Aerial crown-view tile of a tropical tree (Barro Colorado Island, Panama), acquired 20240611:
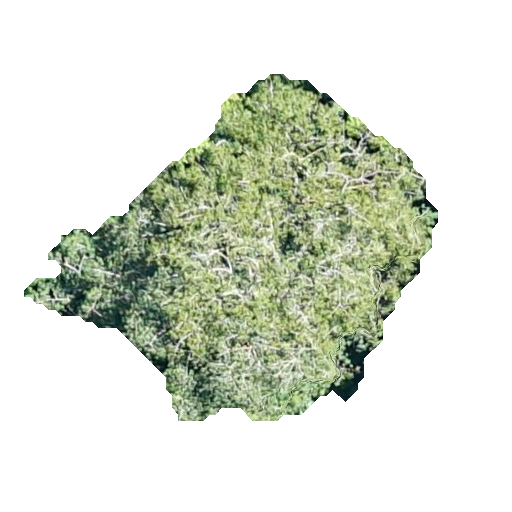
Species: Virola surinamensis
GBIF accepted scientific name: Virola surinamensis
Crown area: 130.06 m²